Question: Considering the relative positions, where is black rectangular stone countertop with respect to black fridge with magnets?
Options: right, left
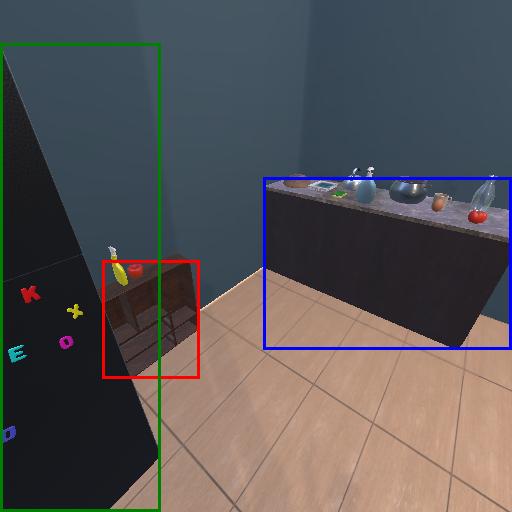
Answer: right